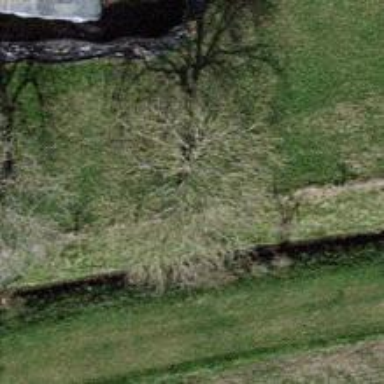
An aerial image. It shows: Beautiful tree in nature.